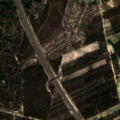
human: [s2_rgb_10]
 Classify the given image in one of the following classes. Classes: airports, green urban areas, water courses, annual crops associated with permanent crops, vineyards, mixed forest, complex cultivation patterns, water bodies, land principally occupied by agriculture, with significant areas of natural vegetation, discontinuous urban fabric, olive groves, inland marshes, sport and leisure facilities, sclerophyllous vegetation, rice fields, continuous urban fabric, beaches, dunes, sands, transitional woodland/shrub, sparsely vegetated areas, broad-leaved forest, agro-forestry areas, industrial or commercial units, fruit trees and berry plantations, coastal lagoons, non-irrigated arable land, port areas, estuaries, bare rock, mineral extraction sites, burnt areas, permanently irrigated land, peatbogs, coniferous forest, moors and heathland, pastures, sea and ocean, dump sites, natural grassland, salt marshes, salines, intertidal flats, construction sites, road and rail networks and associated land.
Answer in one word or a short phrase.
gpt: complex cultivation patterns, broad-leaved forest, mixed forest, transitional woodland/shrub